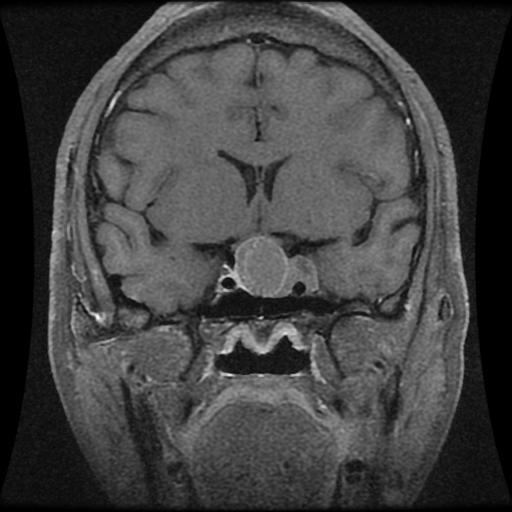
Label: pituitary